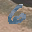
Label: 6